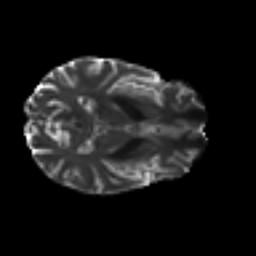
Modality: T2w
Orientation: axial
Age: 42
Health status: ill
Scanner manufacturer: philips
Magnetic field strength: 3 T
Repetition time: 9 s
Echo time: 0.127 s